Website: bh-photo
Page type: customer-info-address
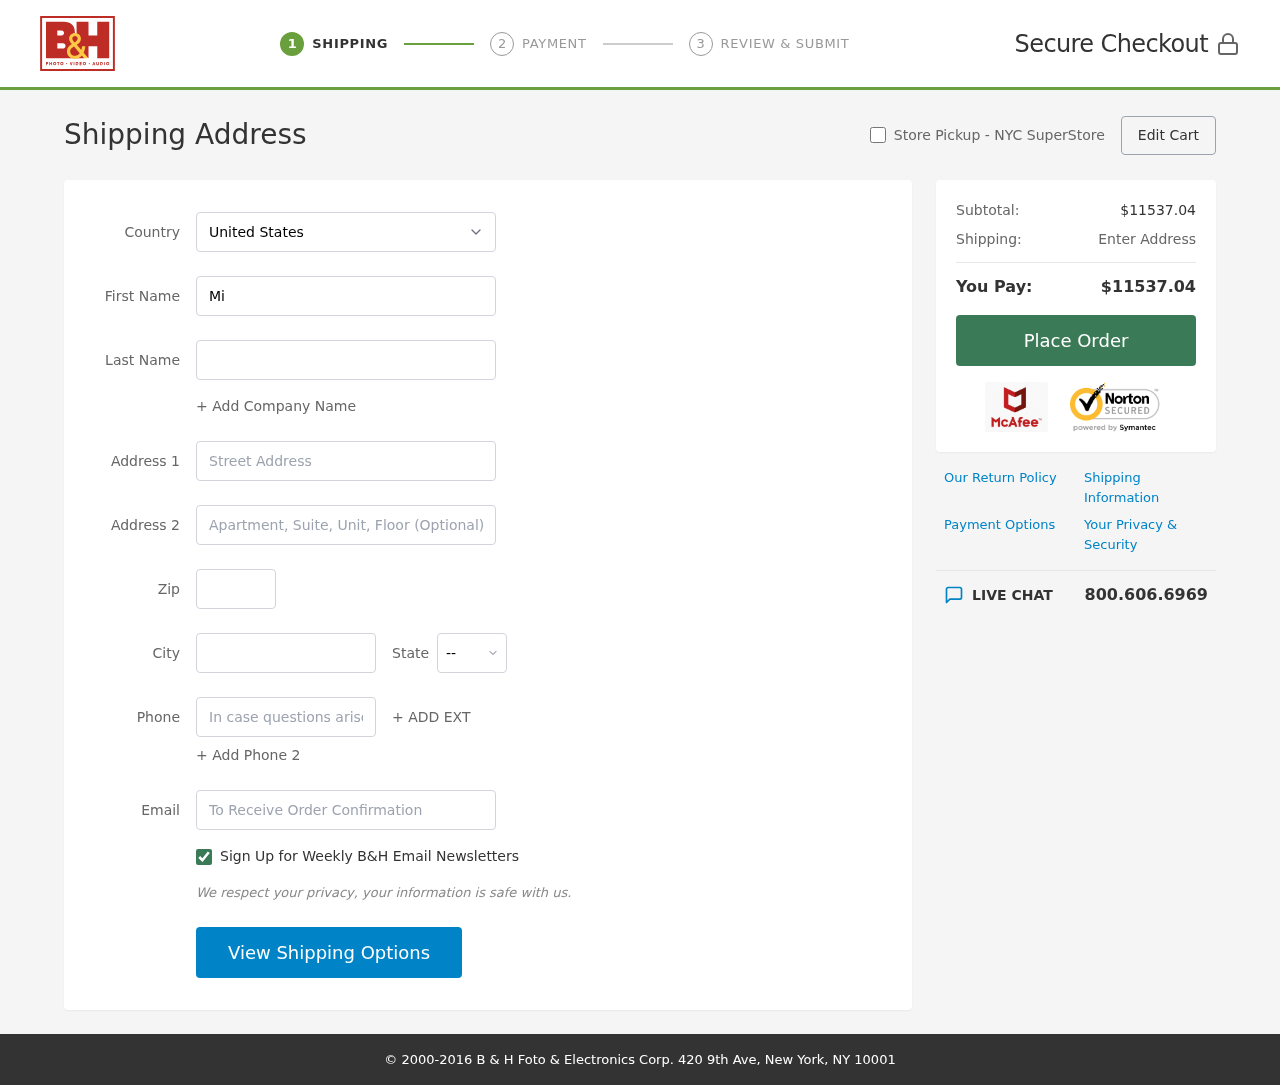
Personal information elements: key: PII_CITY
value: Wandaberg
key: PII_COUNTRY
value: United States
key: PII_EMAIL
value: michael_wilson@yahoo.com
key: PII_FIRSTNAME
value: Michael
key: PII_LASTNAME
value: Wilson
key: PII_PHONE
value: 9568363327
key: PII_POSTCODE
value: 63879
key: PII_STATE_ABBR
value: WY
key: PII_STREET
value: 189 Matthew Branch Suite 454
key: PII_STREET2
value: Suite 125
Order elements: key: ORDER_SUBTOTAL
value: $11537.04
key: ORDER_TOTAL
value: $11537.04